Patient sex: F
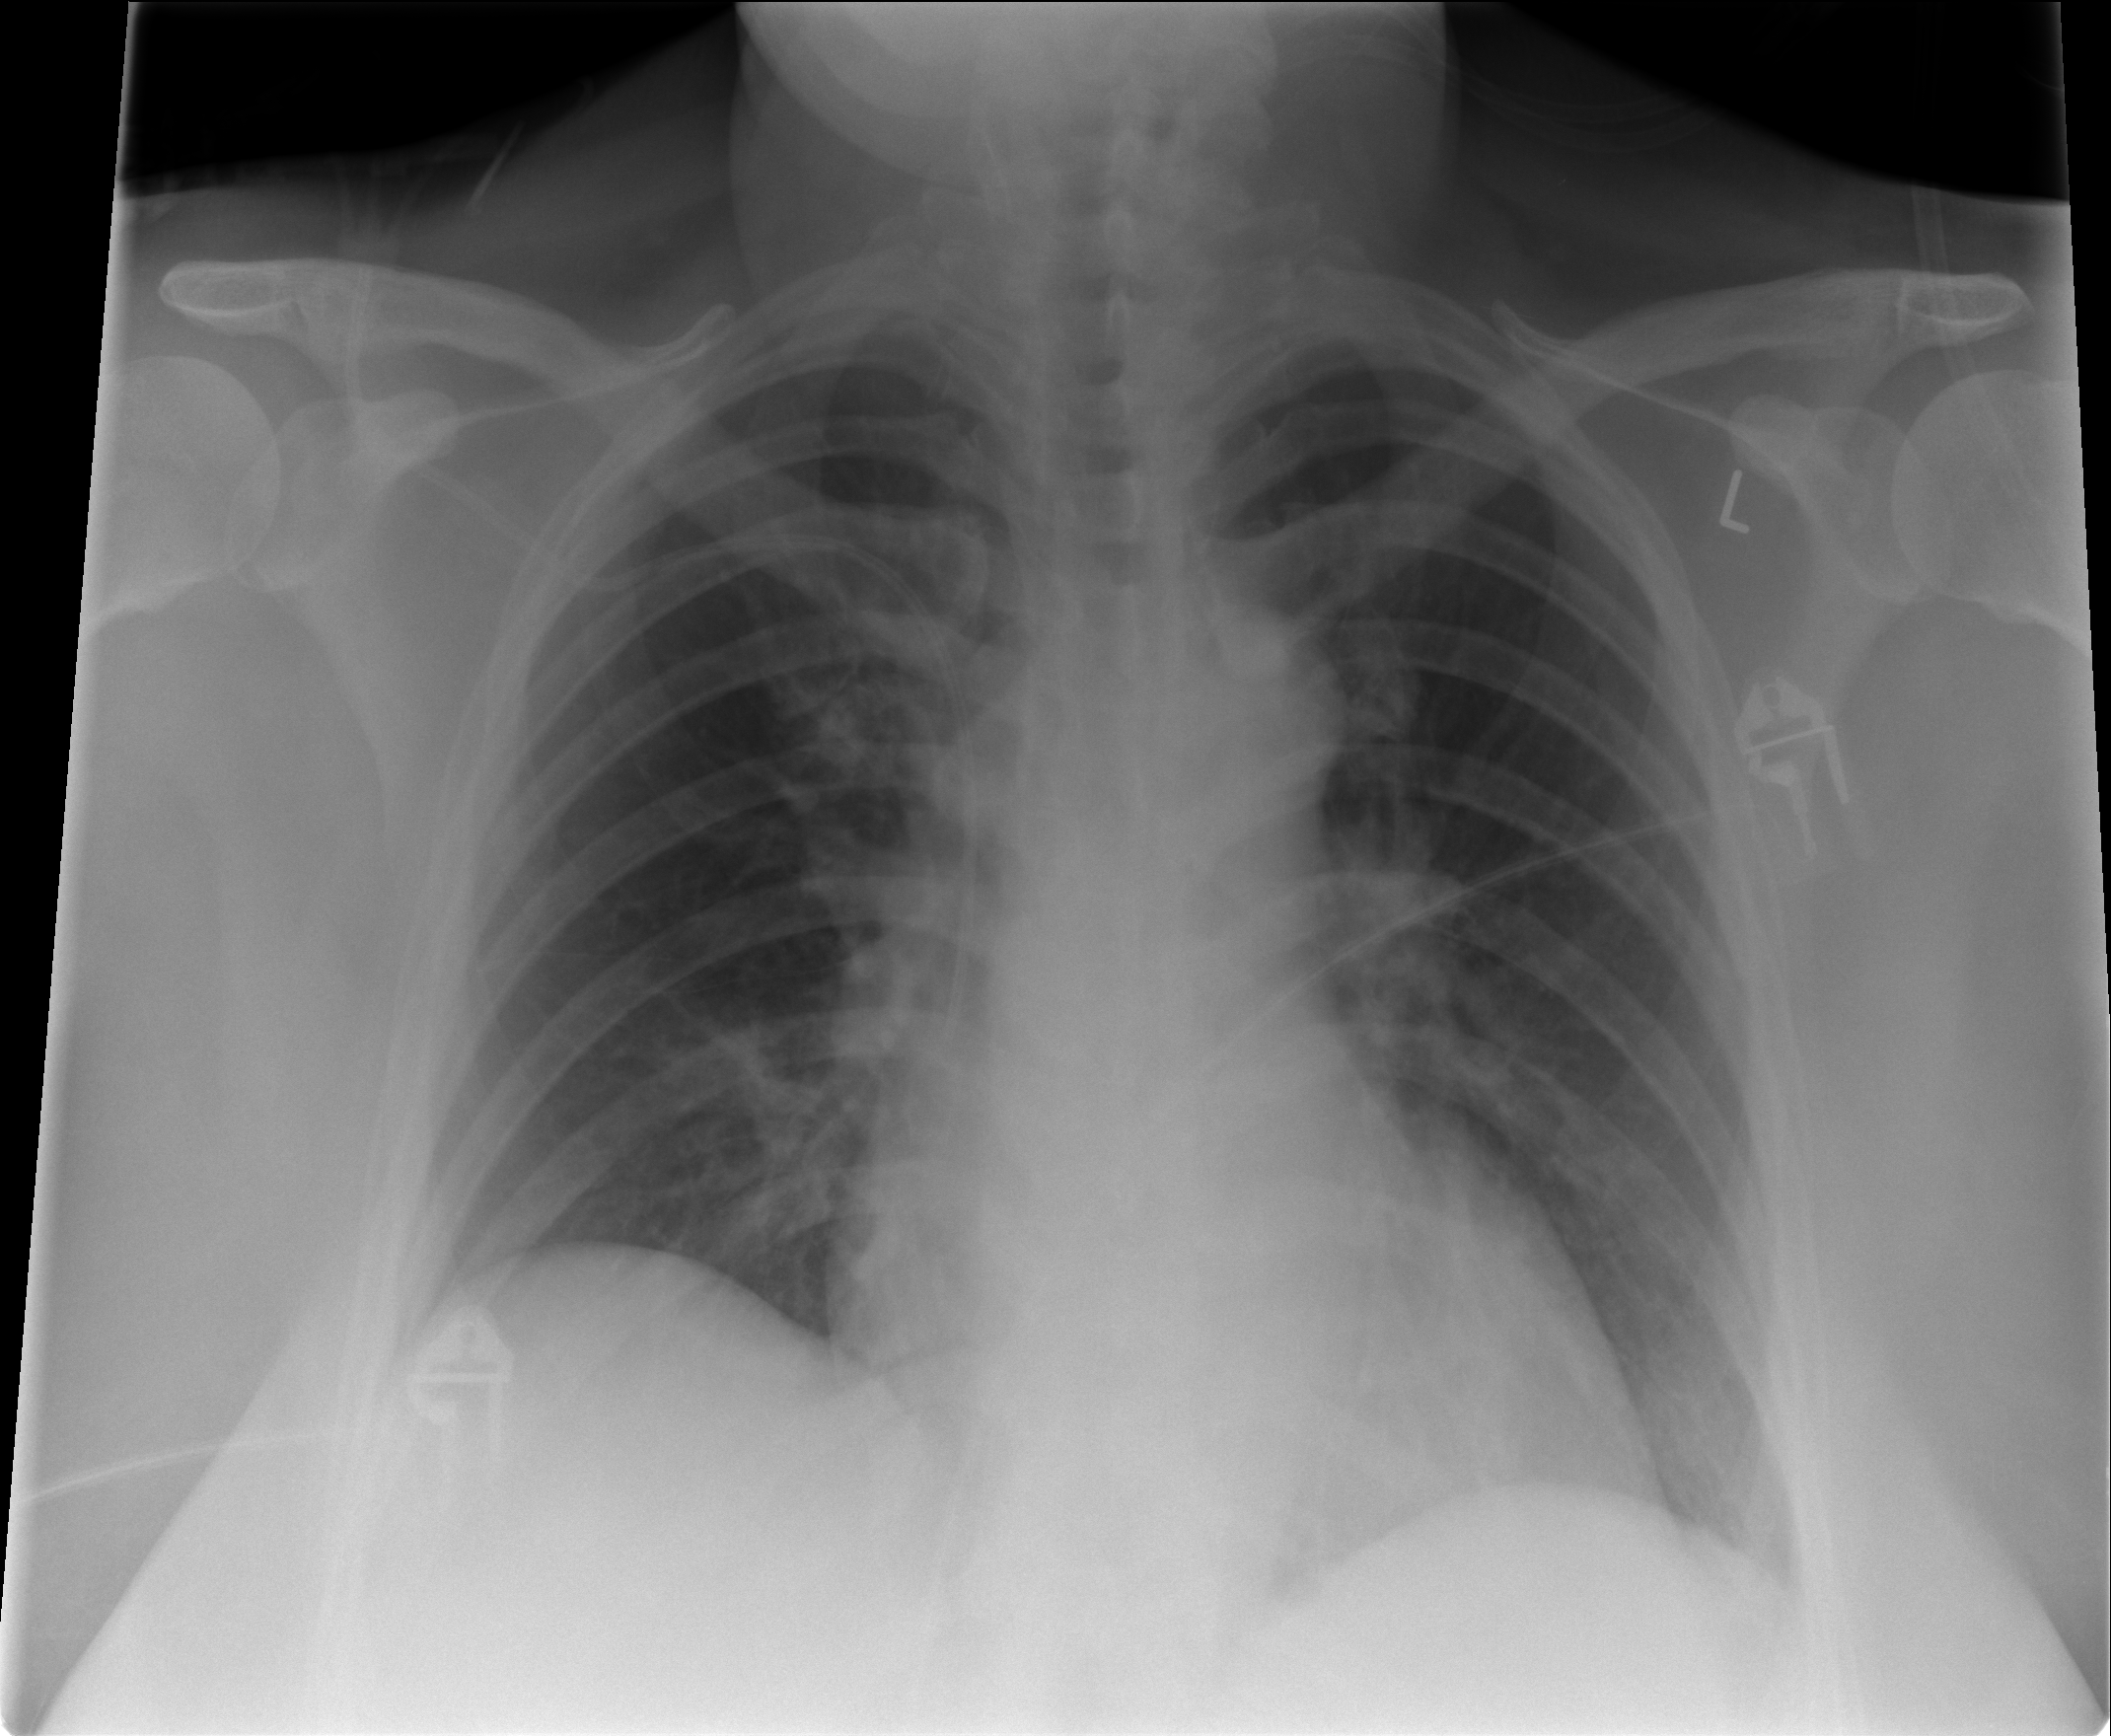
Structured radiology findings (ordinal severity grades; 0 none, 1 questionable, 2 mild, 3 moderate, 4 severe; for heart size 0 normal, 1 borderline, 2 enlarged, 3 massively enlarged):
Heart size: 0
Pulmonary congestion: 0
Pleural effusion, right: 0
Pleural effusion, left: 0
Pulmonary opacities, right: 0
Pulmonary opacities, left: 0
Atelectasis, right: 2
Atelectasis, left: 2